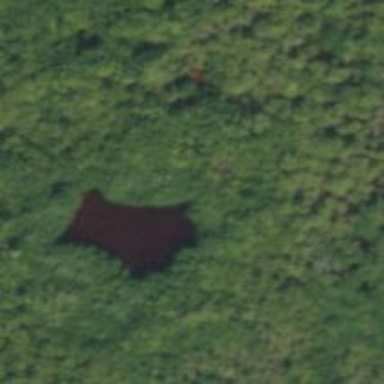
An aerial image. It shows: Pond surrounded by natural water.